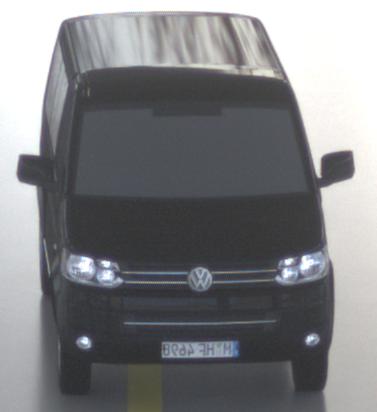
Make: VW Commercial Vehicles (Nutzfahrzeuge)
Model: T5 Multivan 2.0
Detailed model: T5 Multivan
Model produced from: 2009/09
Model produced until: 2013/06
Doors: 4
Color: black
Road condition: wet road
Daytime: morning or afternoon
Contrast: low contrast